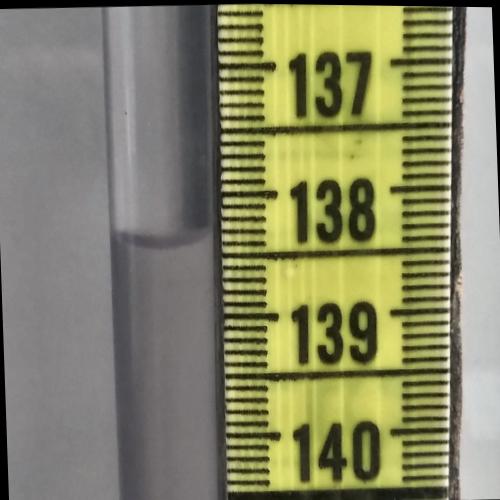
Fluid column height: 138.4 cm